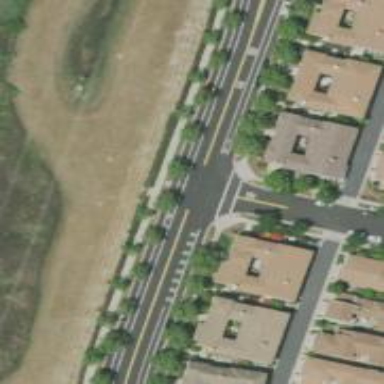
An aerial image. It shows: Marked footway crossing with lines.